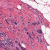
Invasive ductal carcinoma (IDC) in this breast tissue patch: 0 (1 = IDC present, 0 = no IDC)